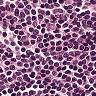
Metastatic tissue present: no